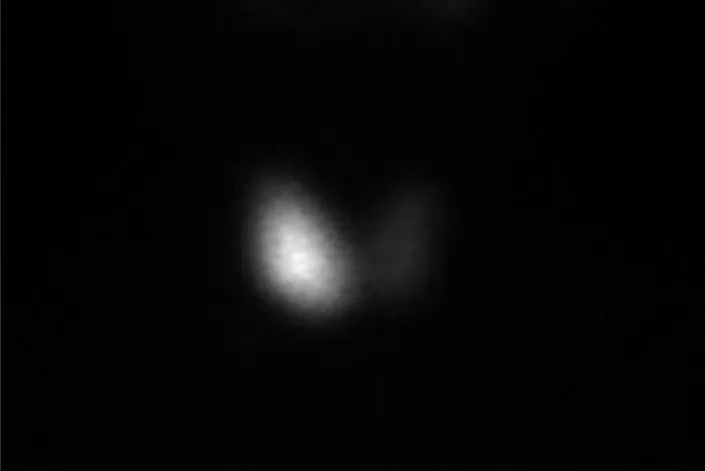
Tc99m pertechnetate thyroid scan demonstrated enlarged right thyroid lobe with diffuse homogeneous dense uptake. Left thyroid expressed radiotracer suppression. Total thyroid uptake was 8.4 %. Right and left lobe uptake were 7.1 % and 1.3 % respectively.
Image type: radiology (ct)